Interaction volume radius: 10 \u00c5
Interaction volume height: 10 \u00c5
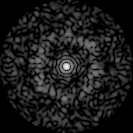
Disorder parameter: 0.827